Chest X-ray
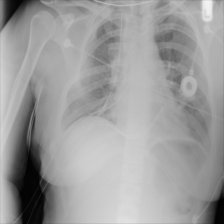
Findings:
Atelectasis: negative
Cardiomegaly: negative
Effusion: negative
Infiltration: negative
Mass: negative
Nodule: negative
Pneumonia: negative
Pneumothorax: negative
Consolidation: negative
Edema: negative
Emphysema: negative
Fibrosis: negative
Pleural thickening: negative
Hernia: negative